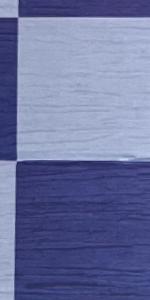
Label: Empty